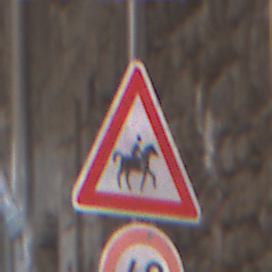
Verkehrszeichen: ReiterLinks
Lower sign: Geschwindigkeit40
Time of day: Midday
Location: Outdoor (Urban)
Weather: PartlyCloudy
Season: NotSpecified
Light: Natural